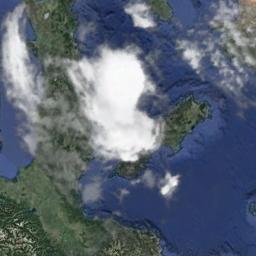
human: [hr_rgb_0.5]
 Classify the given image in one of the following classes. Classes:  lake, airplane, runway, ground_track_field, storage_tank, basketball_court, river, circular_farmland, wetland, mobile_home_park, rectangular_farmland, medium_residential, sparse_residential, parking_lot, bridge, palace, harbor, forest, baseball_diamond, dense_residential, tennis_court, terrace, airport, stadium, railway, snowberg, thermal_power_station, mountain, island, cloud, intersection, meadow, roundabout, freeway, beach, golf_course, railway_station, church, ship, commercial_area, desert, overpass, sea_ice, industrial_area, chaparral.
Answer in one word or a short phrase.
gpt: cloud